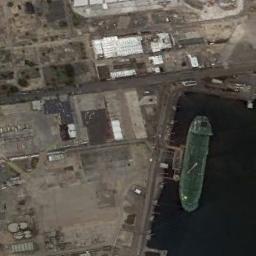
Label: ship